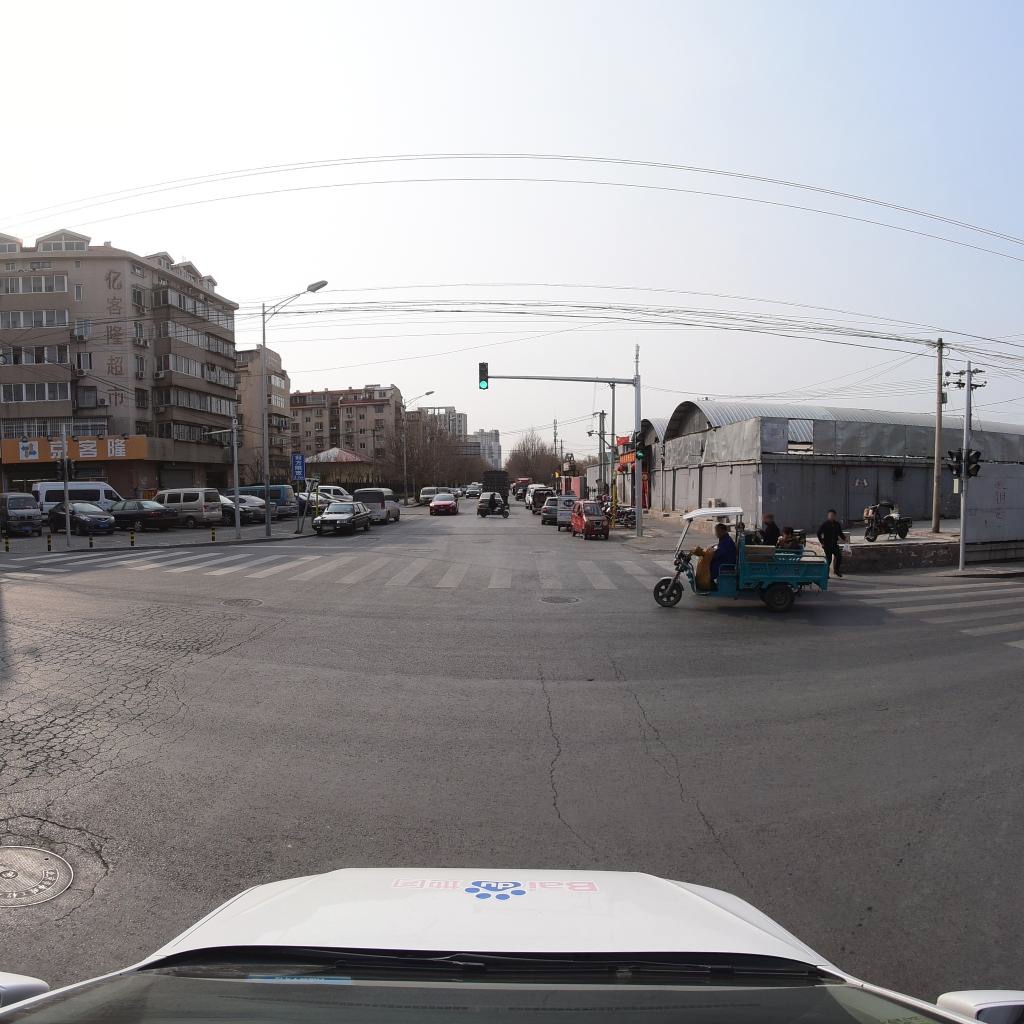
Region: Fengtai
Road damage annotations: manhole cover, manhole cover, longitudinal crack, alligator crack, longitudinal crack, manhole cover